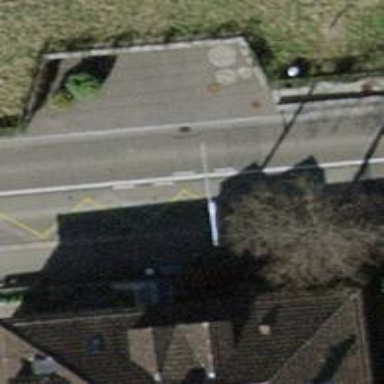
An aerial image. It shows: Bus stop with platform for public transport.